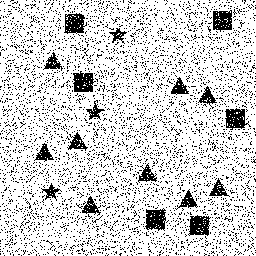
Squares: 6
Triangles: 9
Stars: 3
Total shapes: 18